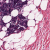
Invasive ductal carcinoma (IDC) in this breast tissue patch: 0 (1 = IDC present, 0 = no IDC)